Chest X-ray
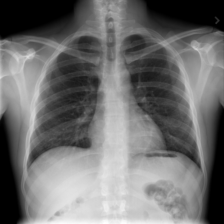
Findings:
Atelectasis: negative
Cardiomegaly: negative
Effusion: negative
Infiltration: negative
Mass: negative
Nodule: negative
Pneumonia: negative
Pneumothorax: negative
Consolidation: negative
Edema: negative
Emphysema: negative
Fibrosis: negative
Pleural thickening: negative
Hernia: negative